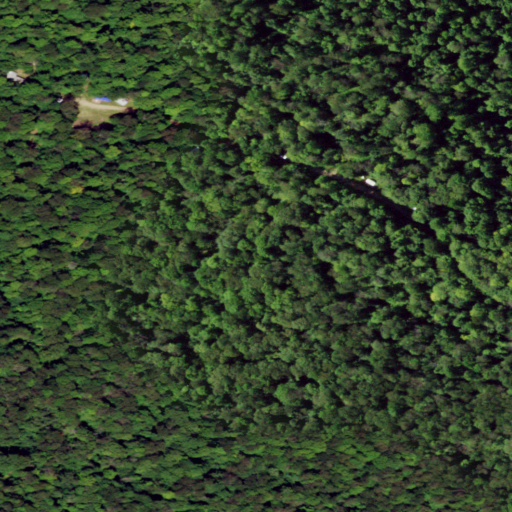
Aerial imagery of mountain in New York named Houck Mountain containing only deciduous forest